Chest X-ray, PA view. Patient: 35 years old, sex F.
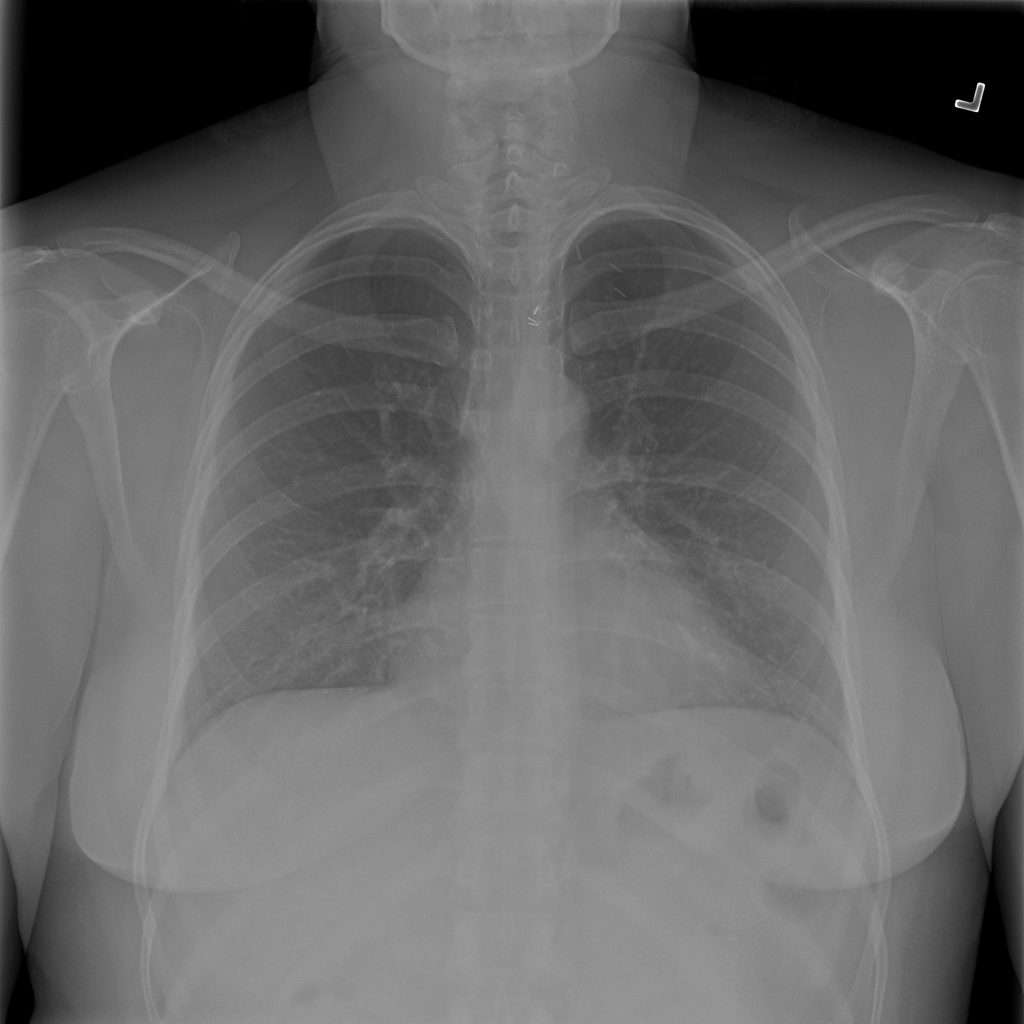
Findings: No Finding